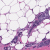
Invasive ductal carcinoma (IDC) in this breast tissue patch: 0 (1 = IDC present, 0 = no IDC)